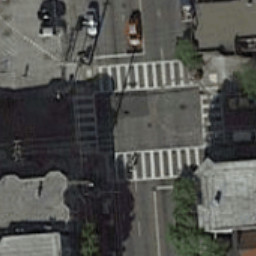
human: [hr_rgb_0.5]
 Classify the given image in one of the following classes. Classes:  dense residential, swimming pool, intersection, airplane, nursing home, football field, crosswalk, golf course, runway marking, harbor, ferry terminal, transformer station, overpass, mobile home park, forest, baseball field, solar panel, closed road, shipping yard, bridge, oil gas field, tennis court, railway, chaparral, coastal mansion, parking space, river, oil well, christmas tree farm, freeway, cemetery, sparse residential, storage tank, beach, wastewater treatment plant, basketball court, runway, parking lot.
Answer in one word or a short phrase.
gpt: crosswalk